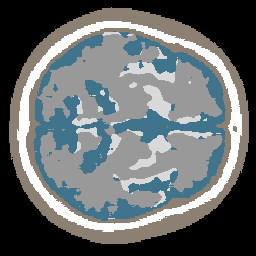
Label: no_lesion